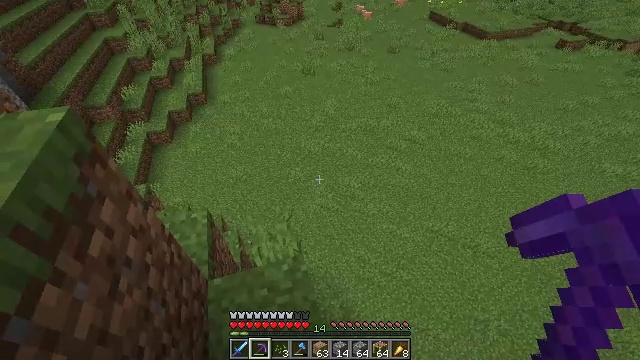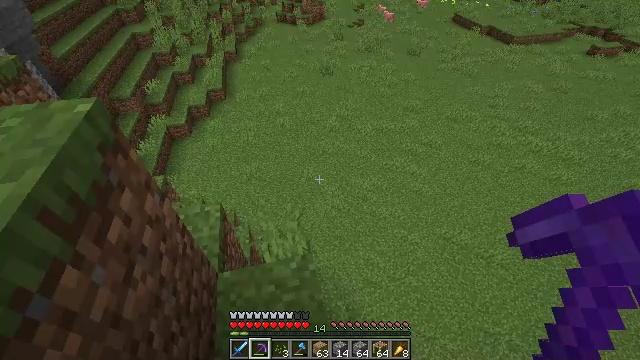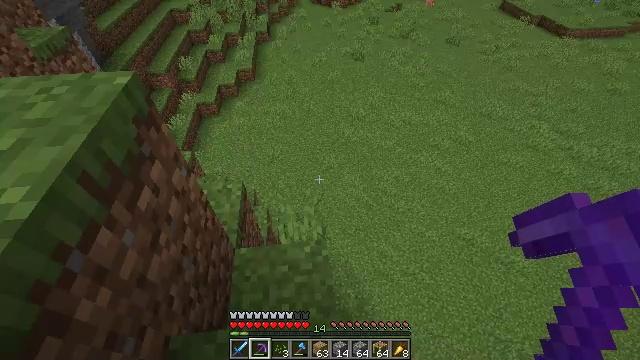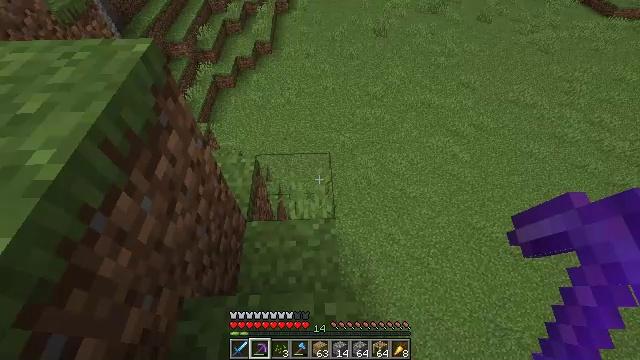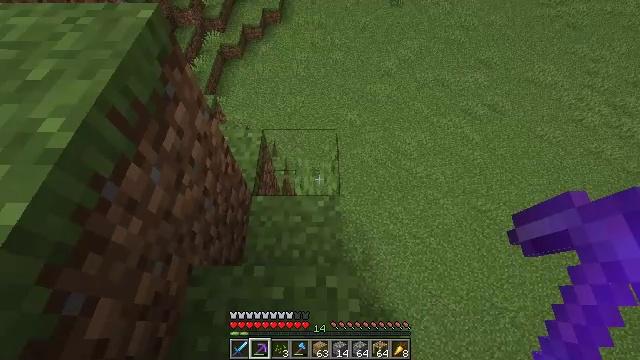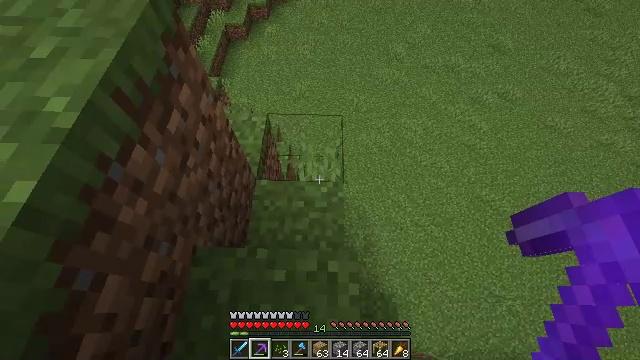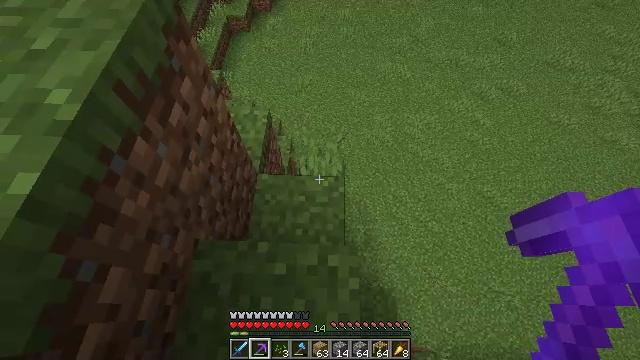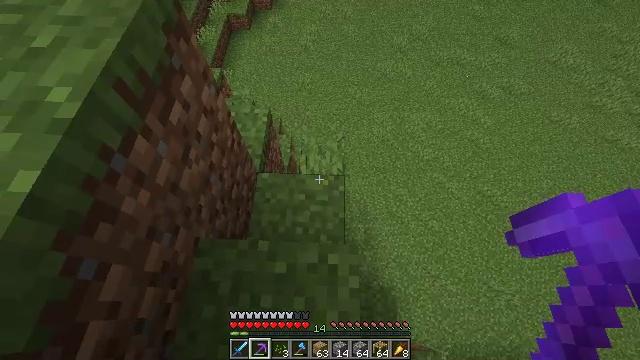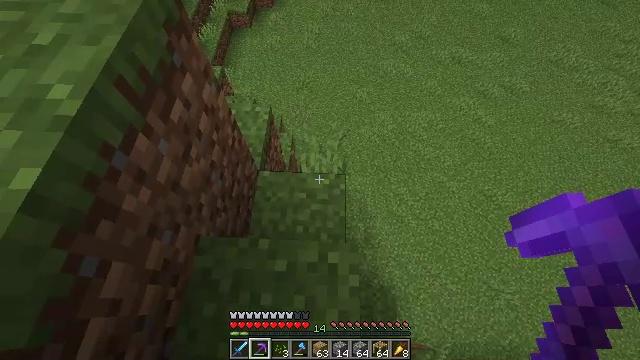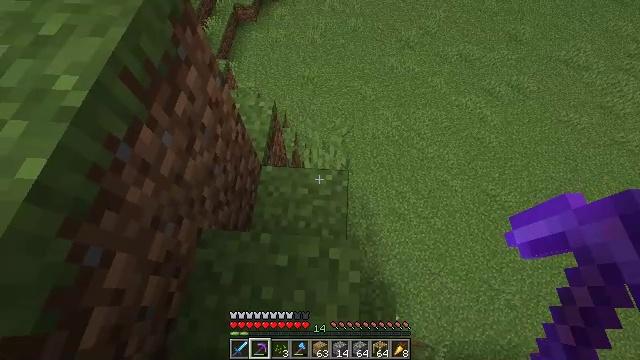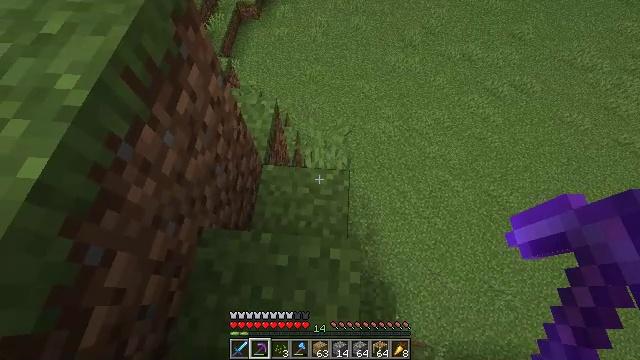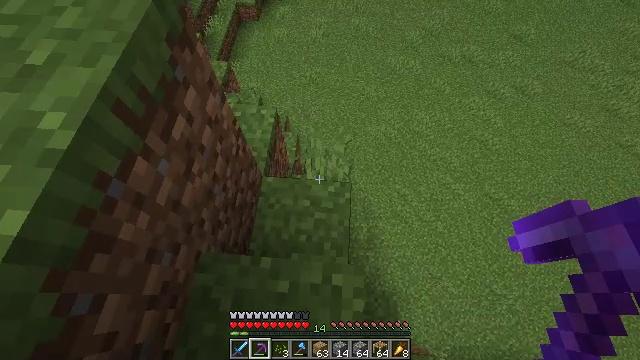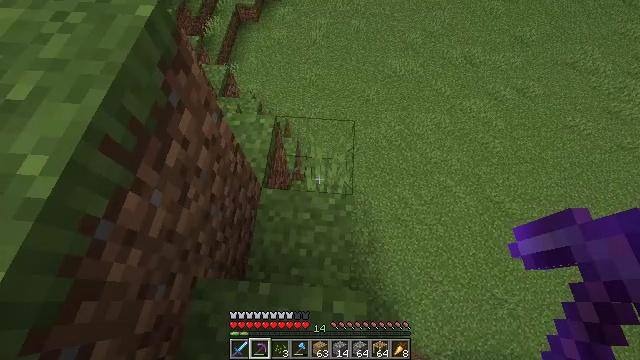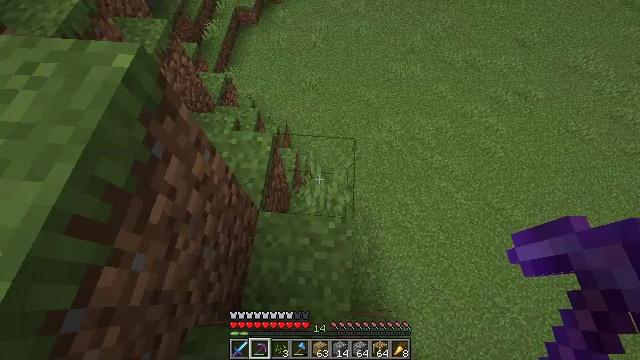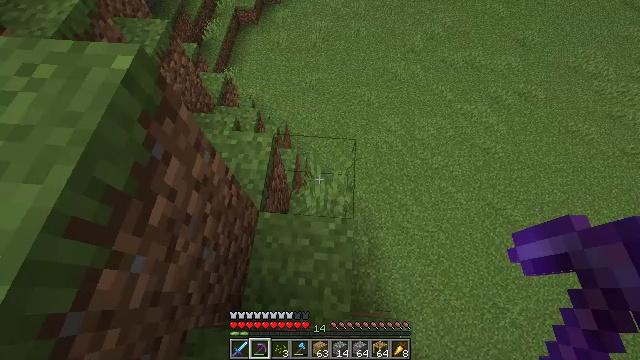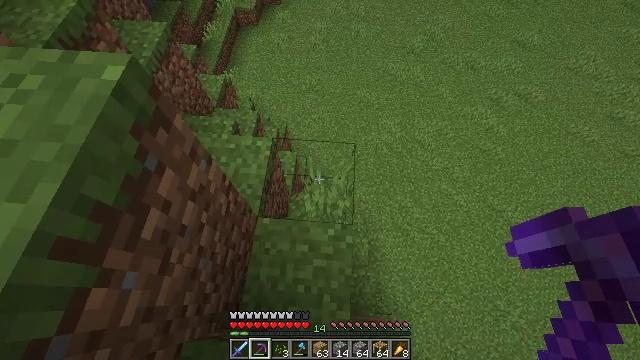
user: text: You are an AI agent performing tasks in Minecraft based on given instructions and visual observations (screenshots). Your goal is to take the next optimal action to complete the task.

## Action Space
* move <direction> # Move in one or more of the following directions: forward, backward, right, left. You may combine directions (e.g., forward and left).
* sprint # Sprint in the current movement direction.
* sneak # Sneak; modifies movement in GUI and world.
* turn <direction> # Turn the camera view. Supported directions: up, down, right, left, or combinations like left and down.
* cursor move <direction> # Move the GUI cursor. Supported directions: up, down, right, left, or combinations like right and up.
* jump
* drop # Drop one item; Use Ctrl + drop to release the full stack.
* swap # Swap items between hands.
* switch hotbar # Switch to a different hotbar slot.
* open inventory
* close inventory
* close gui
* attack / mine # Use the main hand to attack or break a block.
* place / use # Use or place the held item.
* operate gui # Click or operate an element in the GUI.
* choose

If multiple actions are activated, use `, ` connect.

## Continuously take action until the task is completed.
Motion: motion action
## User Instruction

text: Remove the tall grass to clear the area.
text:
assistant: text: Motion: turn left
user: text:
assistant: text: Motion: turn left and down
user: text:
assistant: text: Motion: turn left and down
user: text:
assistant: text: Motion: turn left and down
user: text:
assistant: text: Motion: turn left and down
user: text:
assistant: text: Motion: turn down
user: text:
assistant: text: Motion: no_op
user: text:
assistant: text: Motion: no_op
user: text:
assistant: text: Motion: turn left
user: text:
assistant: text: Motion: move forward
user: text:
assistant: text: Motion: move forward
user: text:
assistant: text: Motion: move forward
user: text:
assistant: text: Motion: no_op
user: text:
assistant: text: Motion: no_op
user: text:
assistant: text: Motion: no_op
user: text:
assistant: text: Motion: no_op
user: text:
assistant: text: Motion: no_op
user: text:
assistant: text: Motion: no_op
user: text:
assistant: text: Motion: no_op
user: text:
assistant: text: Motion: no_op
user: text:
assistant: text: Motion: no_op
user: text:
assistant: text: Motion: no_op
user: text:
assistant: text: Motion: attack / mine
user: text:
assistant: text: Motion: attack / mine
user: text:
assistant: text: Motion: attack / mine
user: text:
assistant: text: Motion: attack / mine
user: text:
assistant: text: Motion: no_op
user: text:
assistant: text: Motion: no_op